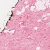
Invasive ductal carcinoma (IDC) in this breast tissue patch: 0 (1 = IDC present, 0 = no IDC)